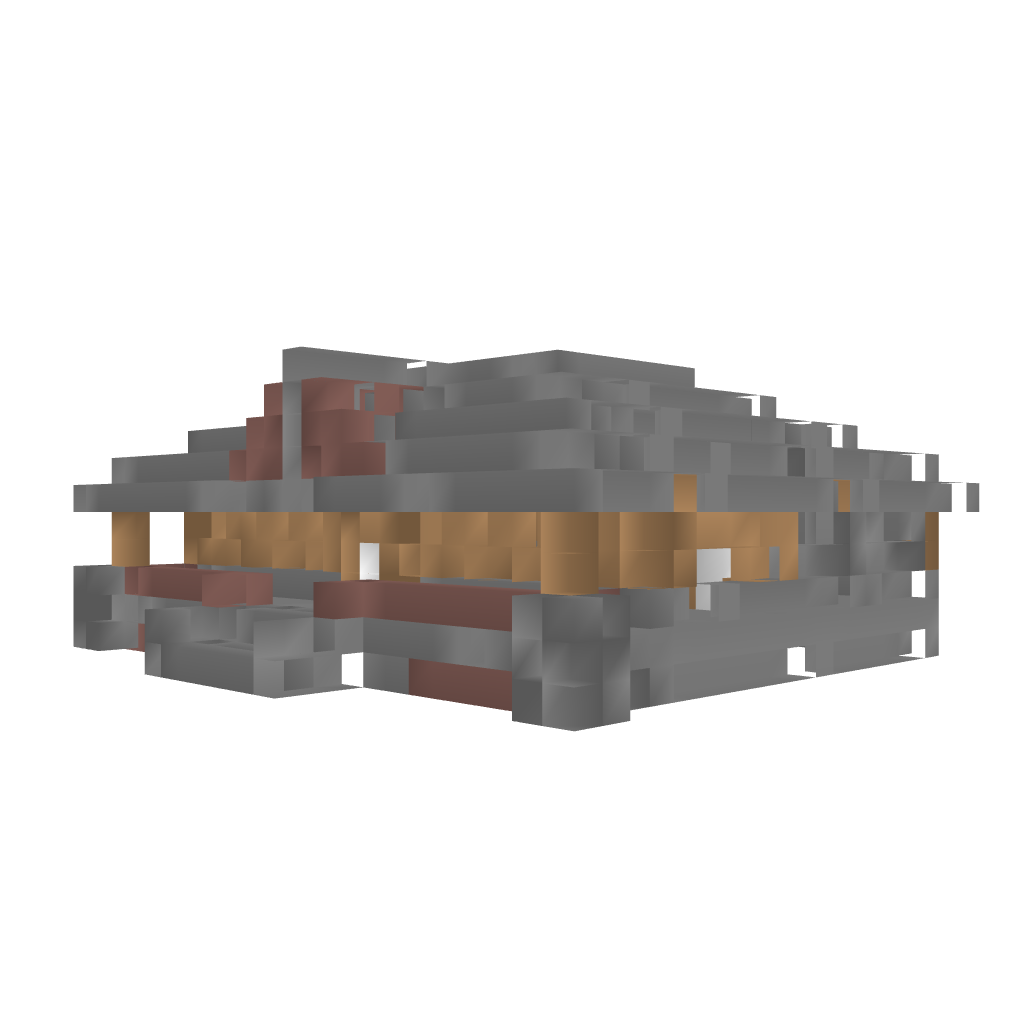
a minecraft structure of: Server Bank bad low quality